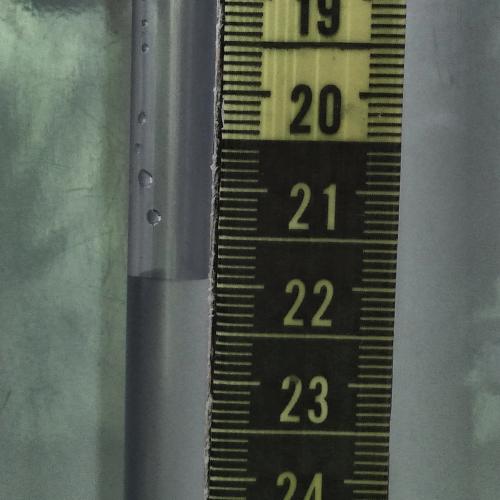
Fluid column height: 21.9 cm